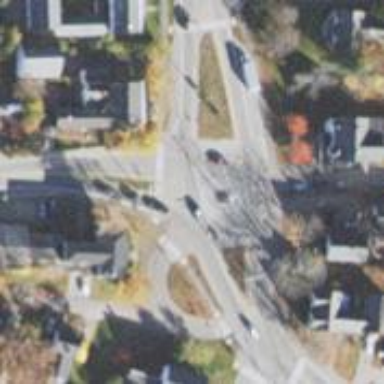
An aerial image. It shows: Primary highway with asphalt surface featuring circular junction.